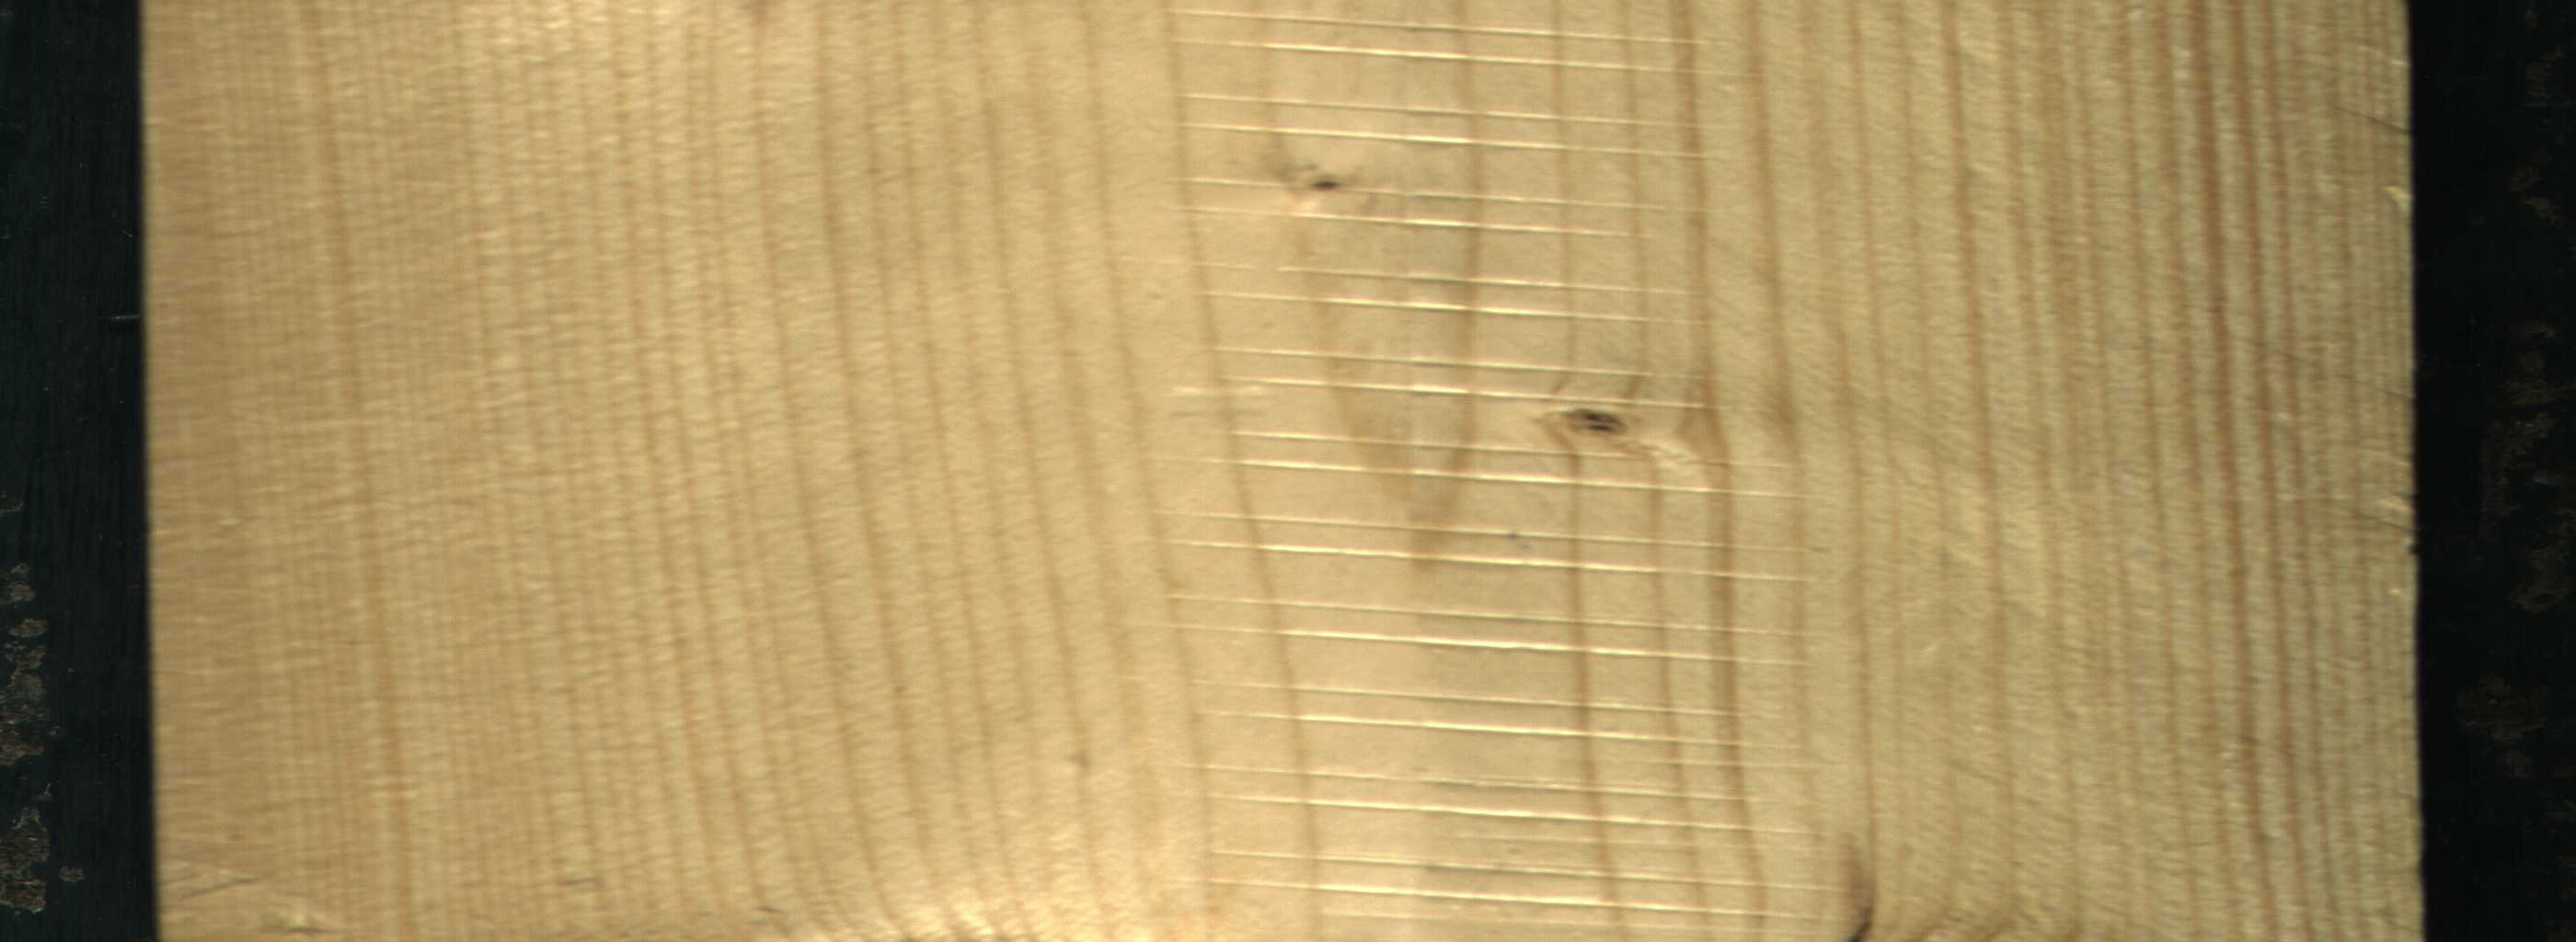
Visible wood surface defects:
Live_Knot